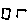
Label: square